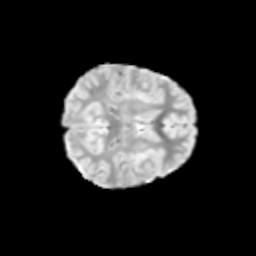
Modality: T2w
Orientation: axial
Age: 10
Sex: female
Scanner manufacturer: siemens
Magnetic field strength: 3 T
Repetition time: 3.8 s
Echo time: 0.07 s